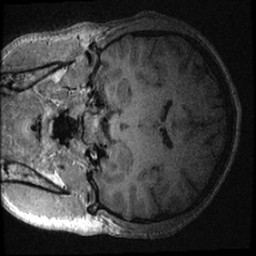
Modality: T1w
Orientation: coronal
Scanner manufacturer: ge
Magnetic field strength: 3 T
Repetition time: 0.007008 s
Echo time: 0.002612 s